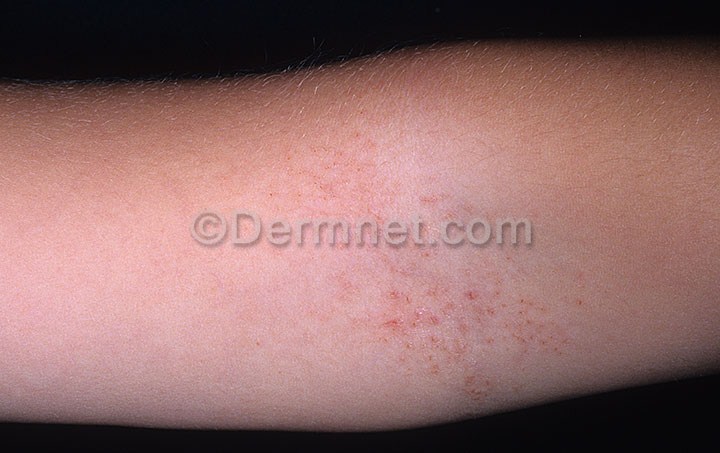
Disease: Atopic Dermatitis Photos